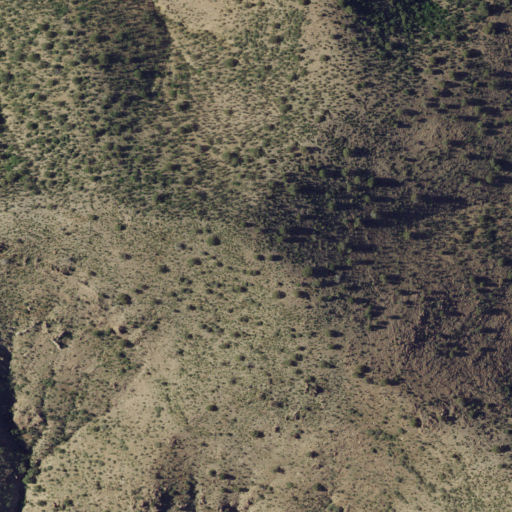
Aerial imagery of mountain in New Mexico named Crookson Peak containing shrub and evergreen forest